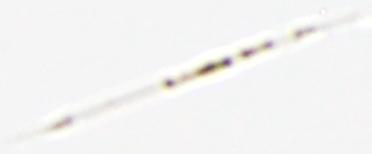
Label: Rhizosolenia